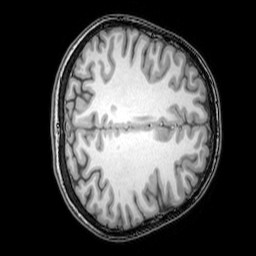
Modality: T1w
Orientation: axial
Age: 22
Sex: female
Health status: healthy
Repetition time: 0.081 s
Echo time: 0.037 s